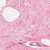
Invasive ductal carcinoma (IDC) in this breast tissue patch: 0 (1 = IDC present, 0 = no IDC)